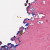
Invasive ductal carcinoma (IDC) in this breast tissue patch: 0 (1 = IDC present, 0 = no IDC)